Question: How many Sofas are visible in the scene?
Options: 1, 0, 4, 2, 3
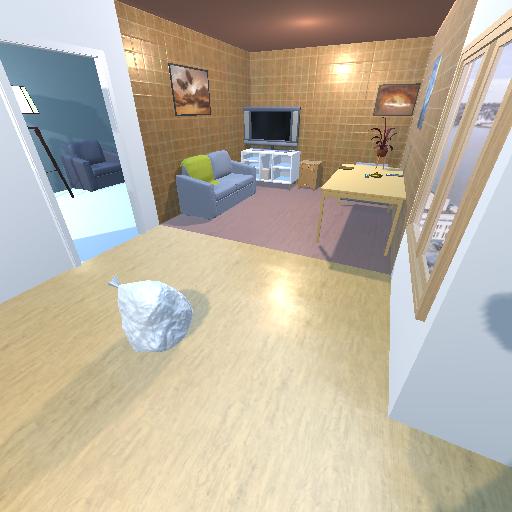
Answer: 1